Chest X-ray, PA view. Patient: 39 years old, sex M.
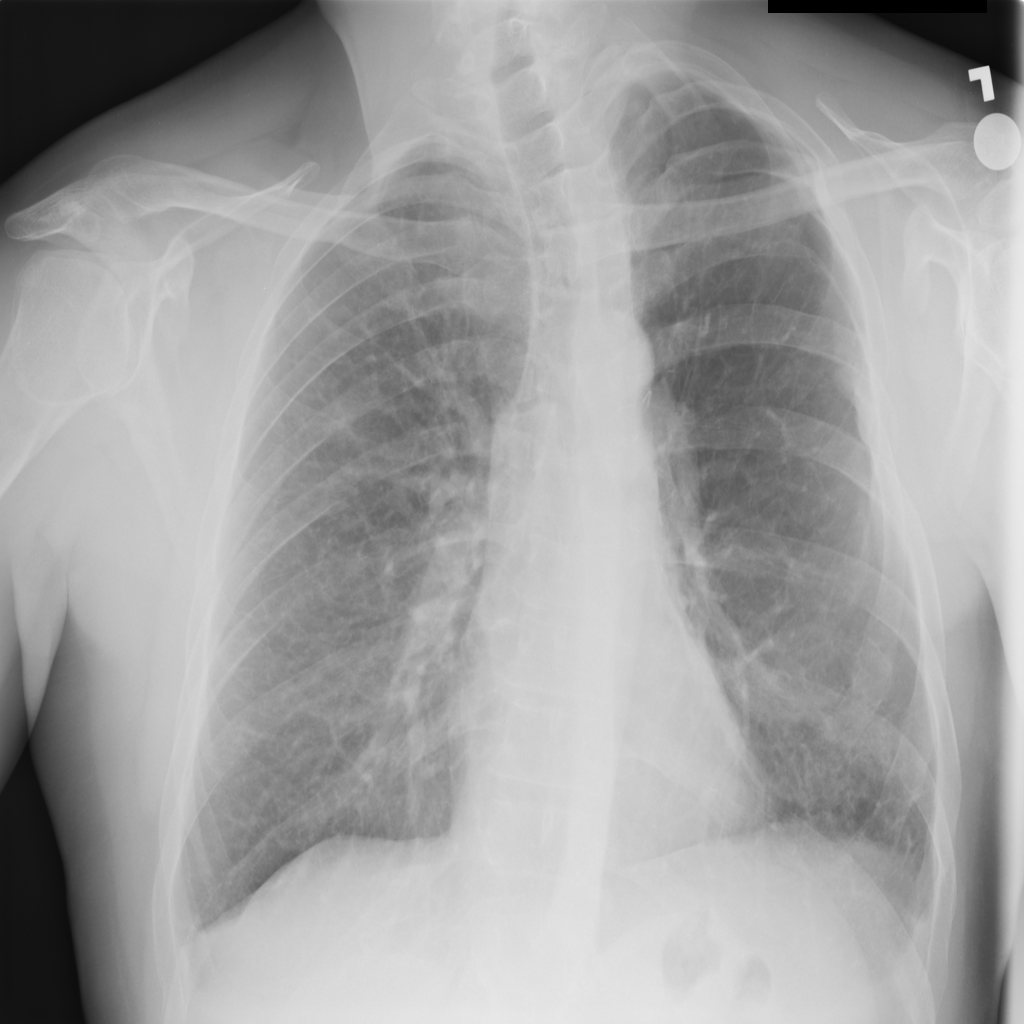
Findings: Fibrosis